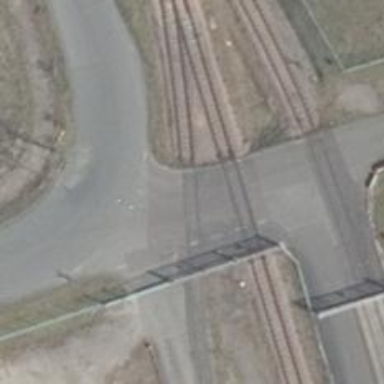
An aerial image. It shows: Level crossing along the railway.